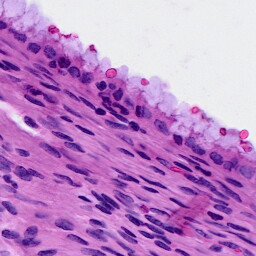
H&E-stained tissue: Cervix